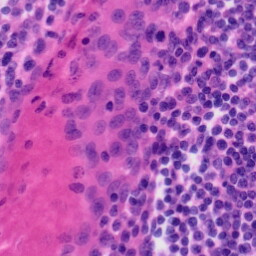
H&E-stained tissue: Tonsil